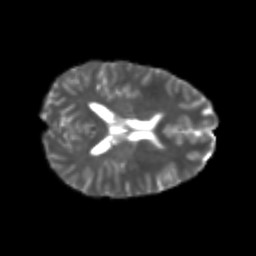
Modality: T2w
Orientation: axial
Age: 23
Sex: female
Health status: healthy
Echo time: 0.074 s